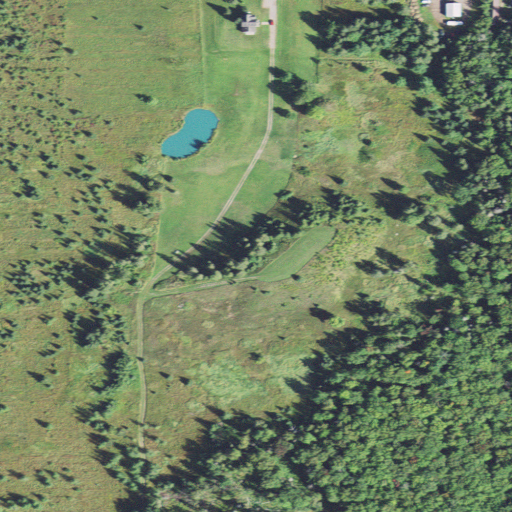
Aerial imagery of mountain in Michigan named Velvet Hill containing pasture, mixed forest, deciduous forest, low intensity development, woody wetlands, medium intensity development, and evergreen forest